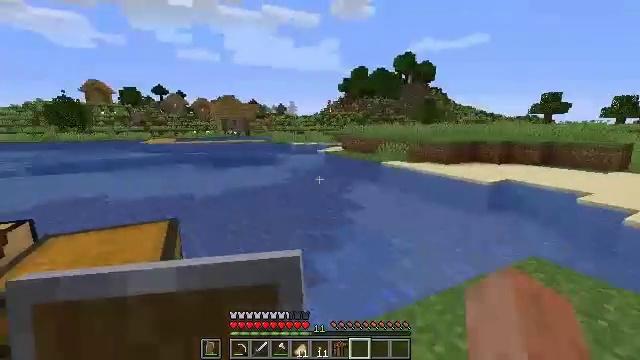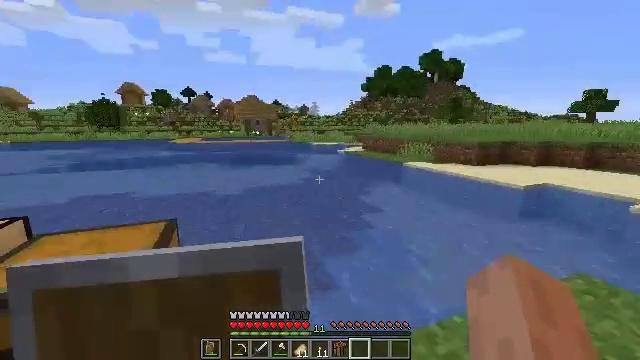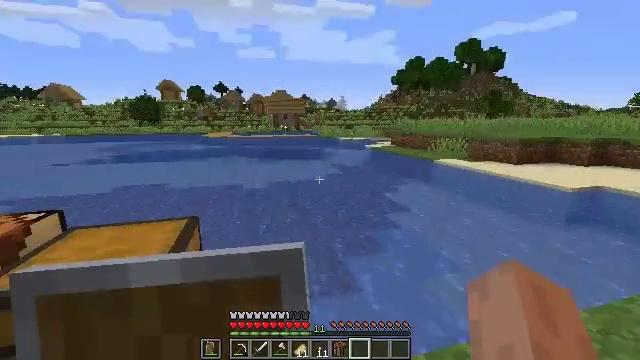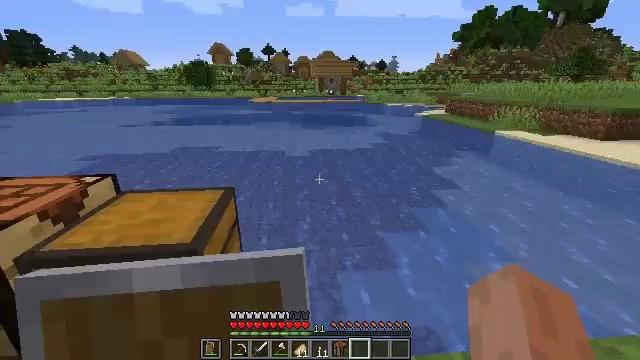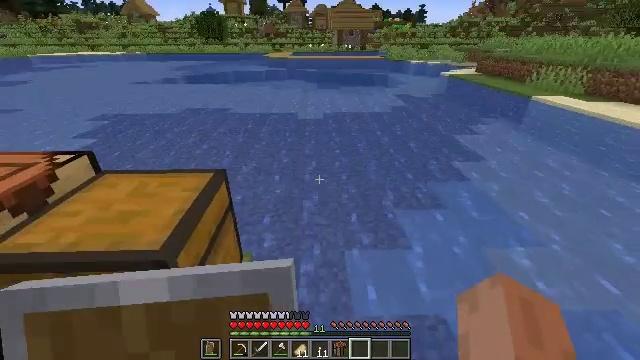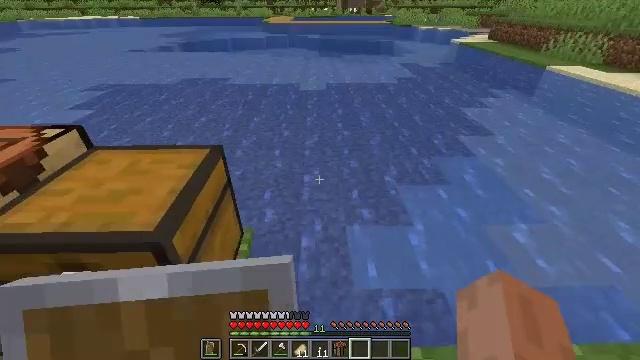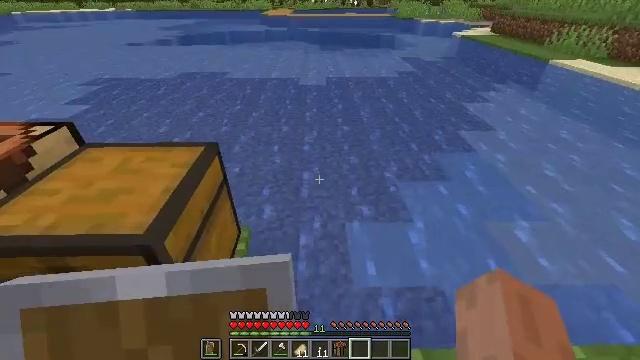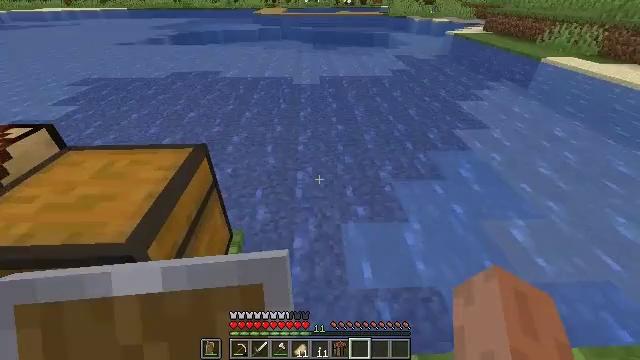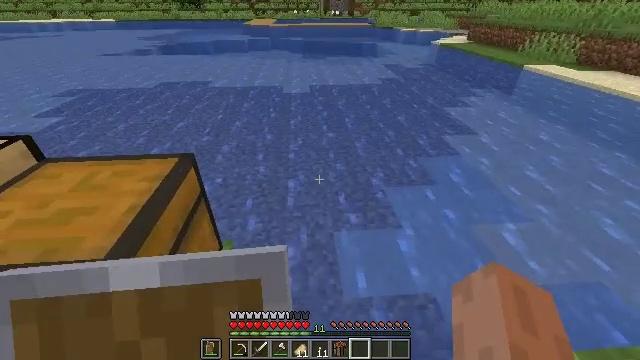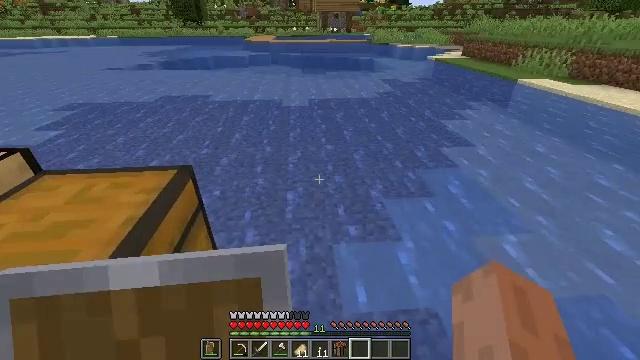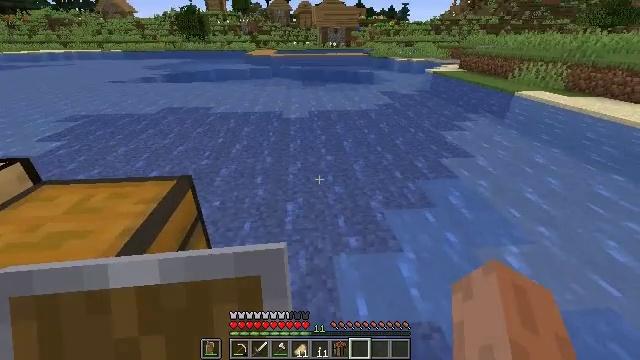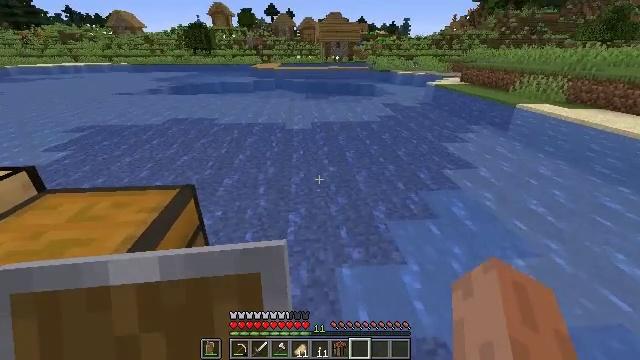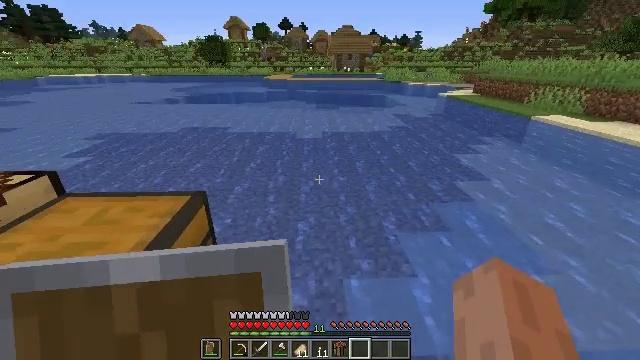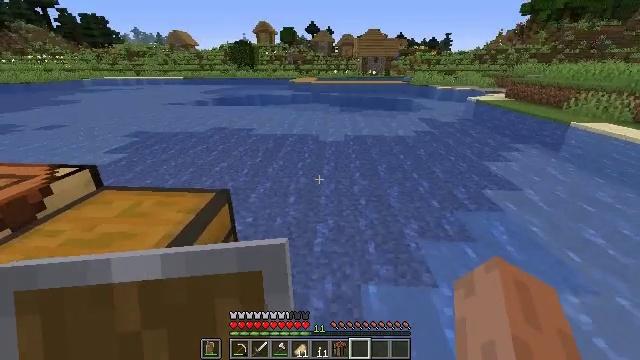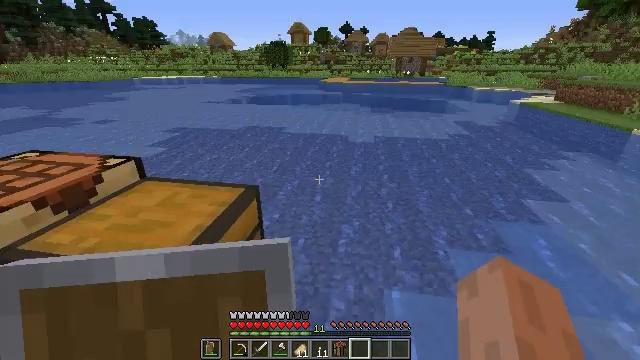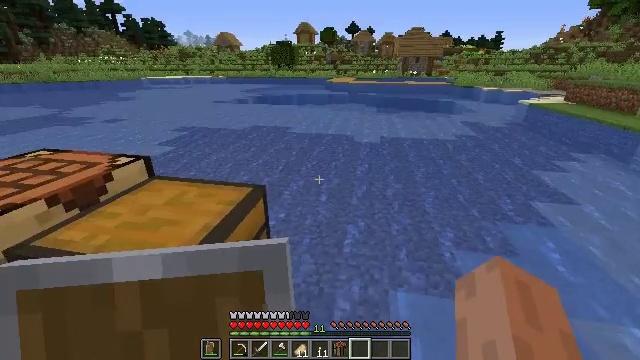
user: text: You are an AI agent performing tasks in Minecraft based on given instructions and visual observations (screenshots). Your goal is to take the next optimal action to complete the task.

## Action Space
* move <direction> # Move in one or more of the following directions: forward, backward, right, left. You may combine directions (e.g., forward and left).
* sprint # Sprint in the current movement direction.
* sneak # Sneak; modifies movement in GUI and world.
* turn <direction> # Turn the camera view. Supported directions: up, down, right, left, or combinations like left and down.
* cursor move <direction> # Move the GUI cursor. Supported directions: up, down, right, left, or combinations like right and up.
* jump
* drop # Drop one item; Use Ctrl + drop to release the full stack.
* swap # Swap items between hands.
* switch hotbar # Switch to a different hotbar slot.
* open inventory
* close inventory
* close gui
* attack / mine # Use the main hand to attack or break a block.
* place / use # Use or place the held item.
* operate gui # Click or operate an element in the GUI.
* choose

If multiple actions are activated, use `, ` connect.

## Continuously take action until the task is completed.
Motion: motion action
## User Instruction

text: Remove a wooden axe from the inventory.
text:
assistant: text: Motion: move forward, turn left
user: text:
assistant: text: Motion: move forward, turn left and down
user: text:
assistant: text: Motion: move forward, turn left and down
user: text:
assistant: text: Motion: move forward, turn left and down
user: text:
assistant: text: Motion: turn down
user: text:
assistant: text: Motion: turn down
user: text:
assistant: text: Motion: turn right
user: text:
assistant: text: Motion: turn right and up
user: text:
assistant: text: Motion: turn up
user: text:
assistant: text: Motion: turn up
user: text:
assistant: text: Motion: turn up
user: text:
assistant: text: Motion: turn left and up
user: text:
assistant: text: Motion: turn left
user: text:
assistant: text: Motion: turn left
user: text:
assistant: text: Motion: move left, turn left
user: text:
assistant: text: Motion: move forward and move left
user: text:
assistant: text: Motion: move forward and move left
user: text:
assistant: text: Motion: move forward and move left, turn down, jump
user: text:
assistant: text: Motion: move forward and move left, turn down, jump
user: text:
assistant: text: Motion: move forward and move left, turn down, jump
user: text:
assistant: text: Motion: move forward and move left, jump
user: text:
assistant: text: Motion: move forward, jump
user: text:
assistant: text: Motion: move forward
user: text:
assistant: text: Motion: move forward
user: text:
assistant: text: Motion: move forward
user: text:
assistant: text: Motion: move forward
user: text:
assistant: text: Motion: no_op
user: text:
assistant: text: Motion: no_op
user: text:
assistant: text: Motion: no_op
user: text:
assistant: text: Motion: no_op